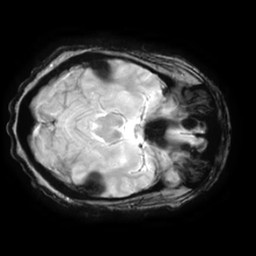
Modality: T2starw
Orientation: axial
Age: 54
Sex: female
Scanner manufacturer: ge
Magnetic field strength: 3 T
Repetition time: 0.65 s
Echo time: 0.02 s